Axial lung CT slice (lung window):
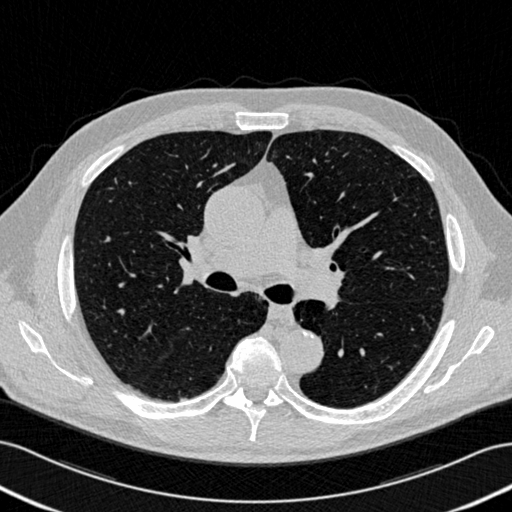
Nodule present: no